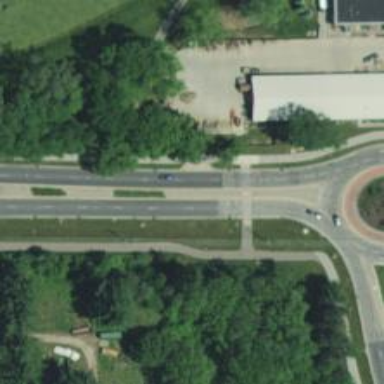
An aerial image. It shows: Asphalt cycleway.